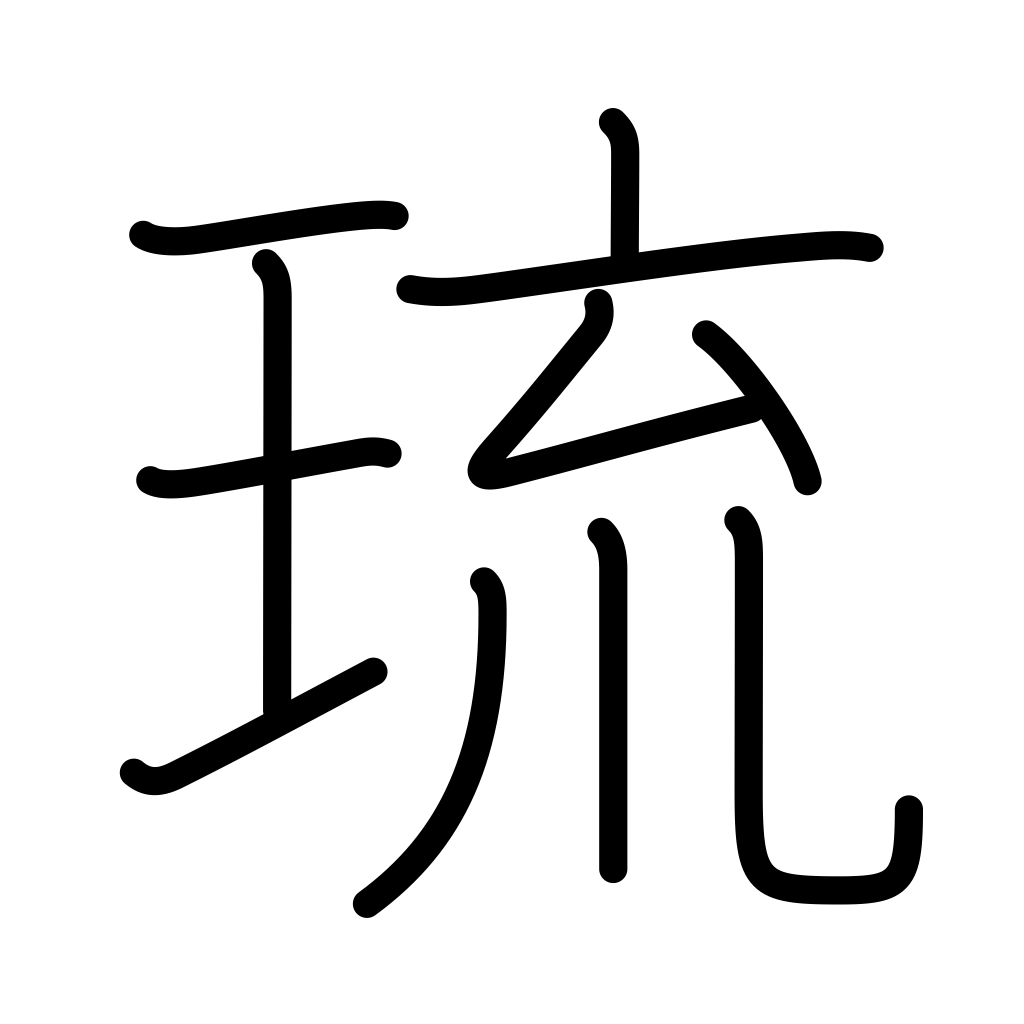
Meaning: precious stone, gem, lapis lazuli